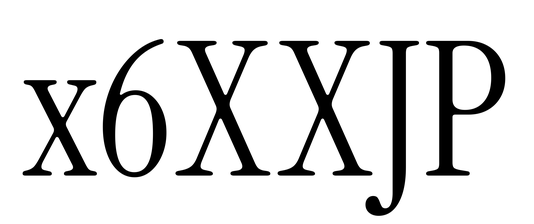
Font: InstrumentSerif-Regular